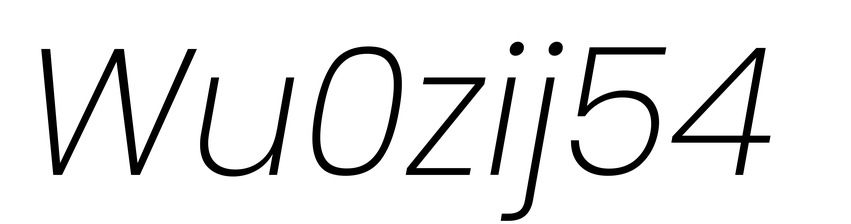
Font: Poppins-ExtraLightItalic